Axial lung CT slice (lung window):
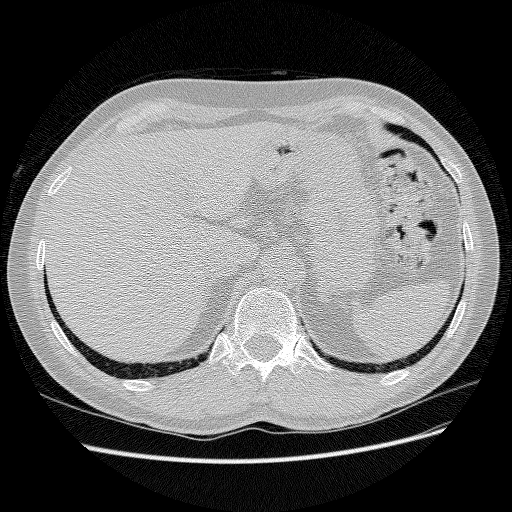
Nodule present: no